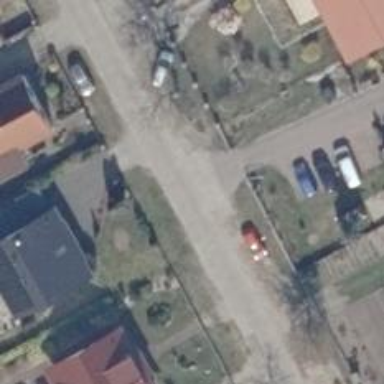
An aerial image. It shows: Residential road without sidewalk.